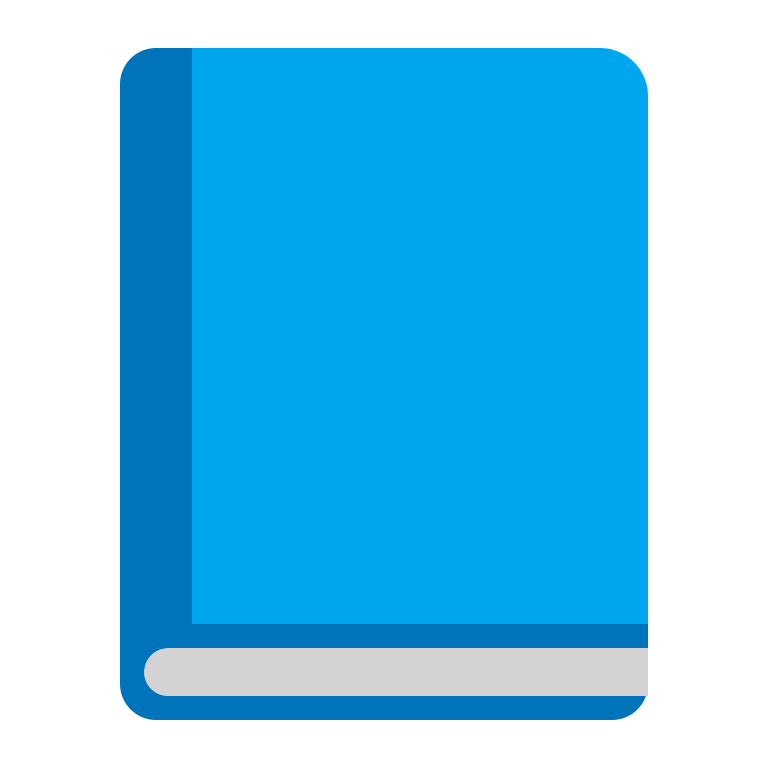
blue book flat